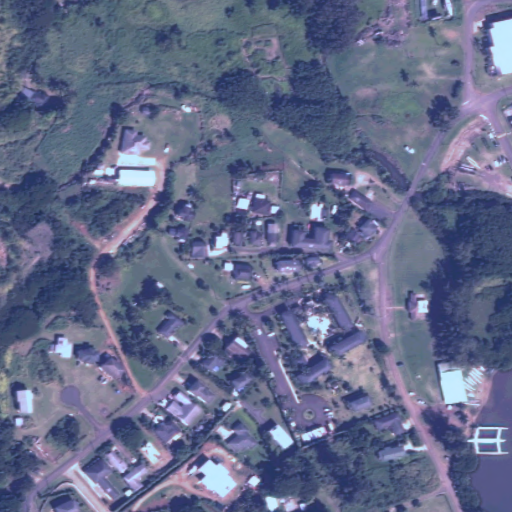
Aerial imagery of plain(s) in Hawaii named Niumalu Flat containing only unknown